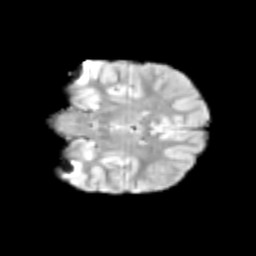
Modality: T2w
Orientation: coronal
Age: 9
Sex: female
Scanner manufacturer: siemens
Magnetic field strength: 3 T
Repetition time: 3.8 s
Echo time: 0.07 s